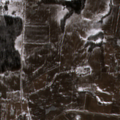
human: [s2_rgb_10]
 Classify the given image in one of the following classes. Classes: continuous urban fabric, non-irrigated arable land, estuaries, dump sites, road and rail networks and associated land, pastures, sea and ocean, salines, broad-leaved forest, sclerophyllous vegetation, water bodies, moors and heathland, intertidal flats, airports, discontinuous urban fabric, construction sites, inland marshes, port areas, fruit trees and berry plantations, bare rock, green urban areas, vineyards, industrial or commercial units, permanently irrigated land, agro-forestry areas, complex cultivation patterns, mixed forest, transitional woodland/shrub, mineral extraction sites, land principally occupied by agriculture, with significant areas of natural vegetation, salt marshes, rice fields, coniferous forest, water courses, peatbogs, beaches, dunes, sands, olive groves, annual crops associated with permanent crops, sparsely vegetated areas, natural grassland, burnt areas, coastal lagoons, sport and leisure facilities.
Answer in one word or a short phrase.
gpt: non-irrigated arable land, complex cultivation patterns, mixed forest